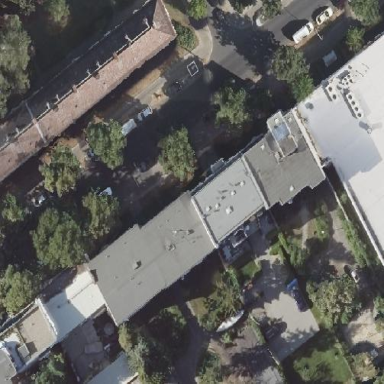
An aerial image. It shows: Apartment building with hipped roof.